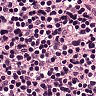
Metastatic tissue present: no